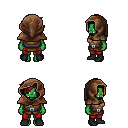
a pixel art fantasy rpg character, female body template, orc, green skin, leather chest armor, red pants, brunette pixie cut hairstyle, cloth hood, black shoes, four views (front, back, left, right), 2x2 character sprite sheet, small pixel art, hard edges, no anti-aliasing